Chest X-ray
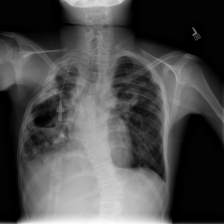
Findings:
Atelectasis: negative
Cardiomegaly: negative
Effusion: negative
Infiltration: positive
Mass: negative
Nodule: negative
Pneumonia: negative
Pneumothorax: negative
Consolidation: negative
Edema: negative
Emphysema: negative
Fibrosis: negative
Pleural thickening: positive
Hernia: negative